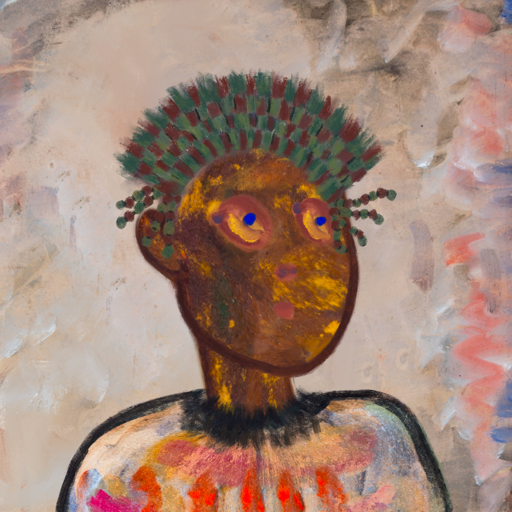
Background: Roy_Bahadur, Head And Neck Side: Comrade, Face Side: Mother_And_Son_Son, Bust: Childish, Hair Side: Blank, Head Accessory: After_Raid_Crown, Second Necklace: Blank, Necklace: In_The_Sun, Baby: Blank